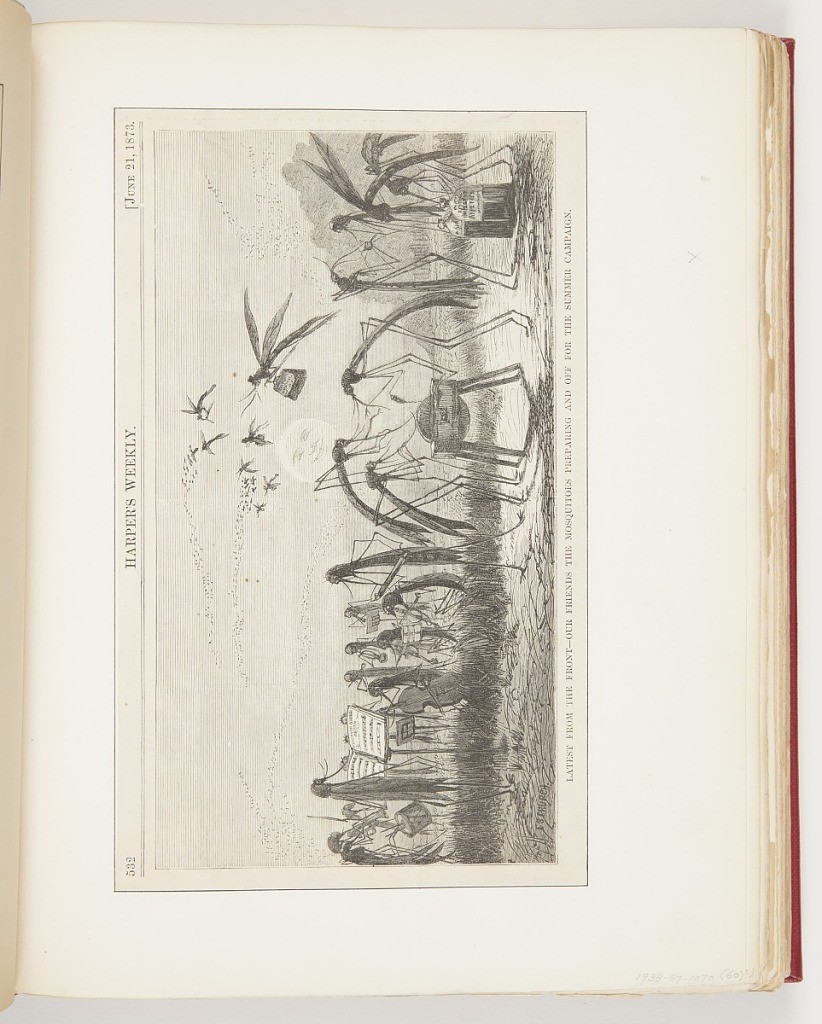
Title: Latest from the Front—Our Friends the Mosquitoes Preparing and Off for the Summer Campaign, Illustration for Harper's Weekly (XVII, No. 860, June 21, 1873, p. 532)
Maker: Frederick Stuart Church, American, 1842–1924
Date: June 21, 1873
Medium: Etching in black ink
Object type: Ephemera
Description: Left, group of mosquitoes playing instruments. Right, mosquitos sharpening their proboscis. Mosquitoes seen flying in the background.